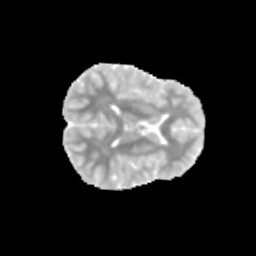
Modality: MD
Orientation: axial
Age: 12
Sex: female
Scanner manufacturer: siemens
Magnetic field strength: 3 T
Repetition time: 3.8 s
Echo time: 0.07 s